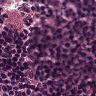
Metastatic tissue present: no